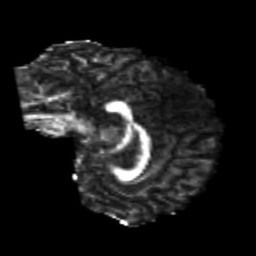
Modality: FA
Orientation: sagittal
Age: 22
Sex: female
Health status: healthy
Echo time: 0.074 s